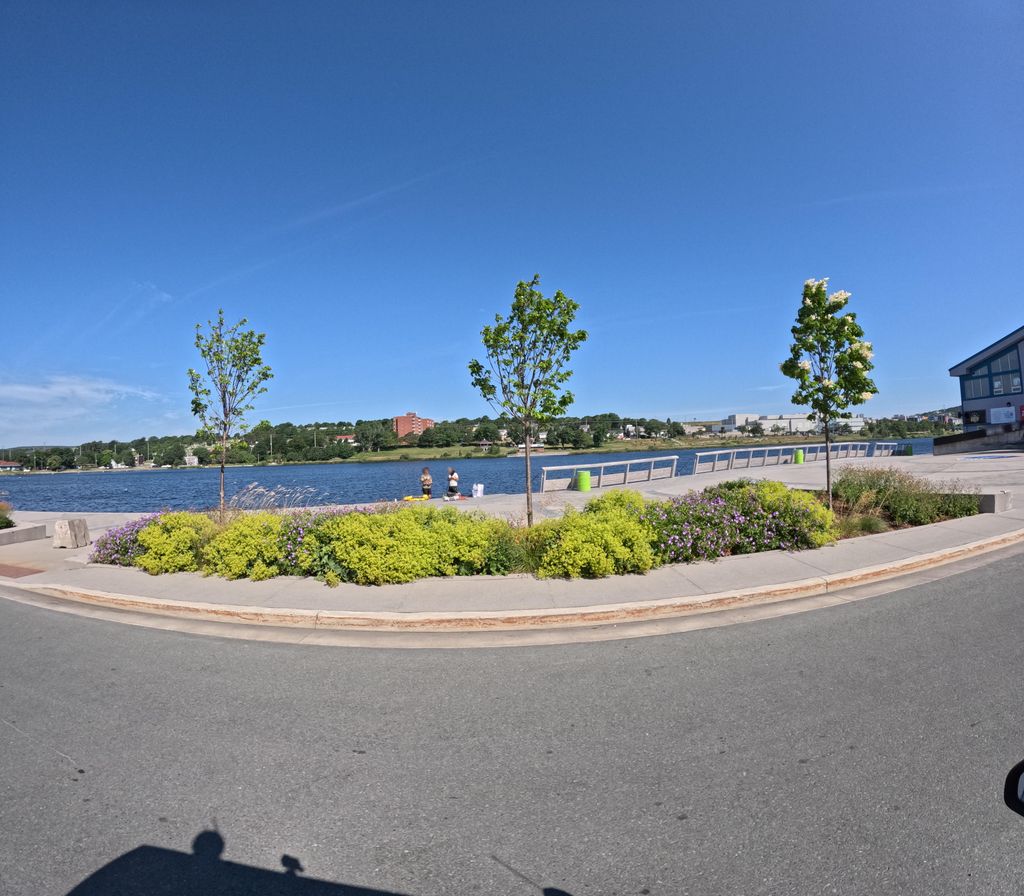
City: st_johns